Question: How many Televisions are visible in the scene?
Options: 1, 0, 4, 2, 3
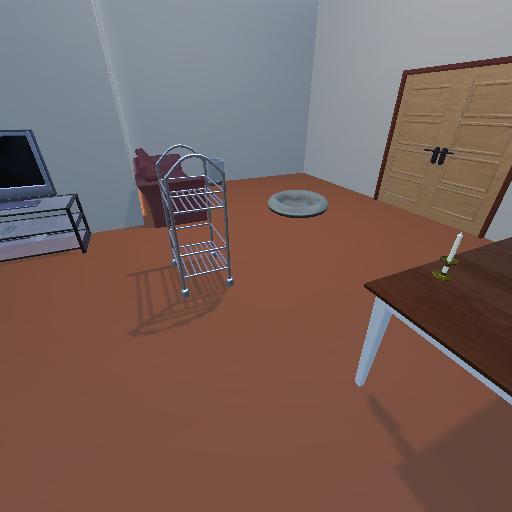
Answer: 1